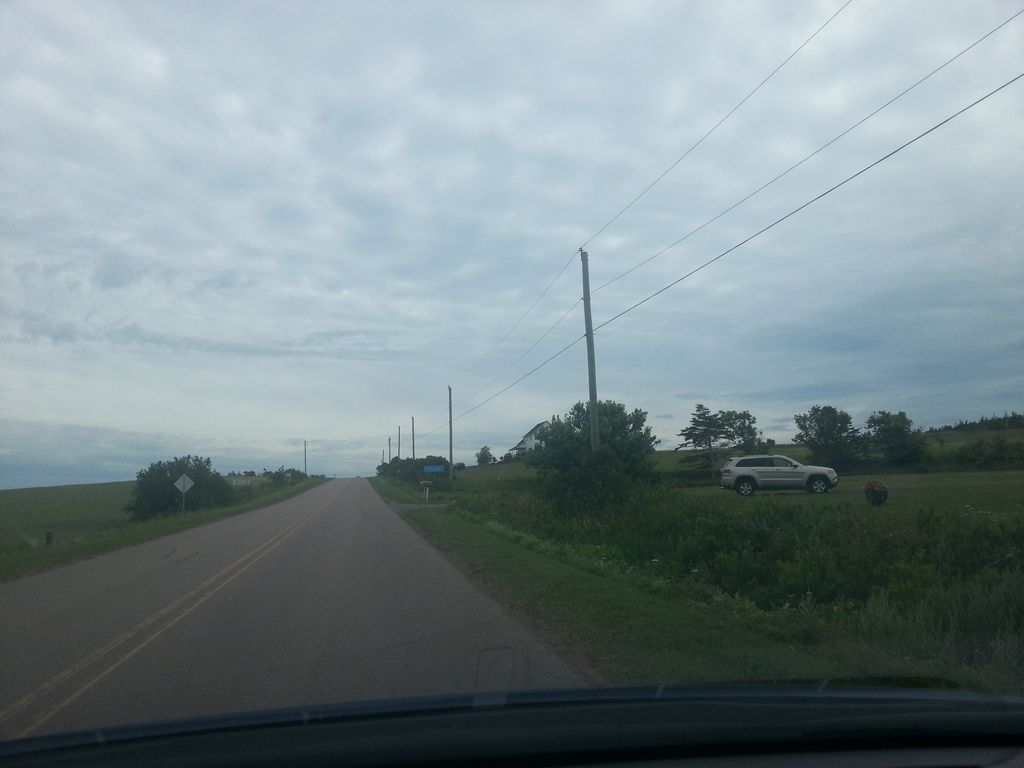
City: charlottetown